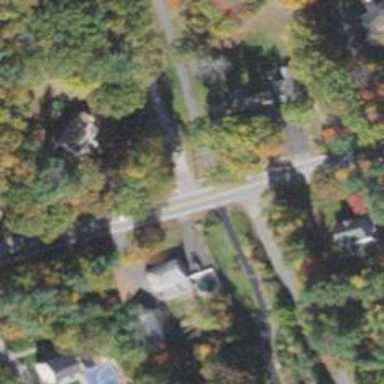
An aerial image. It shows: Driveway.